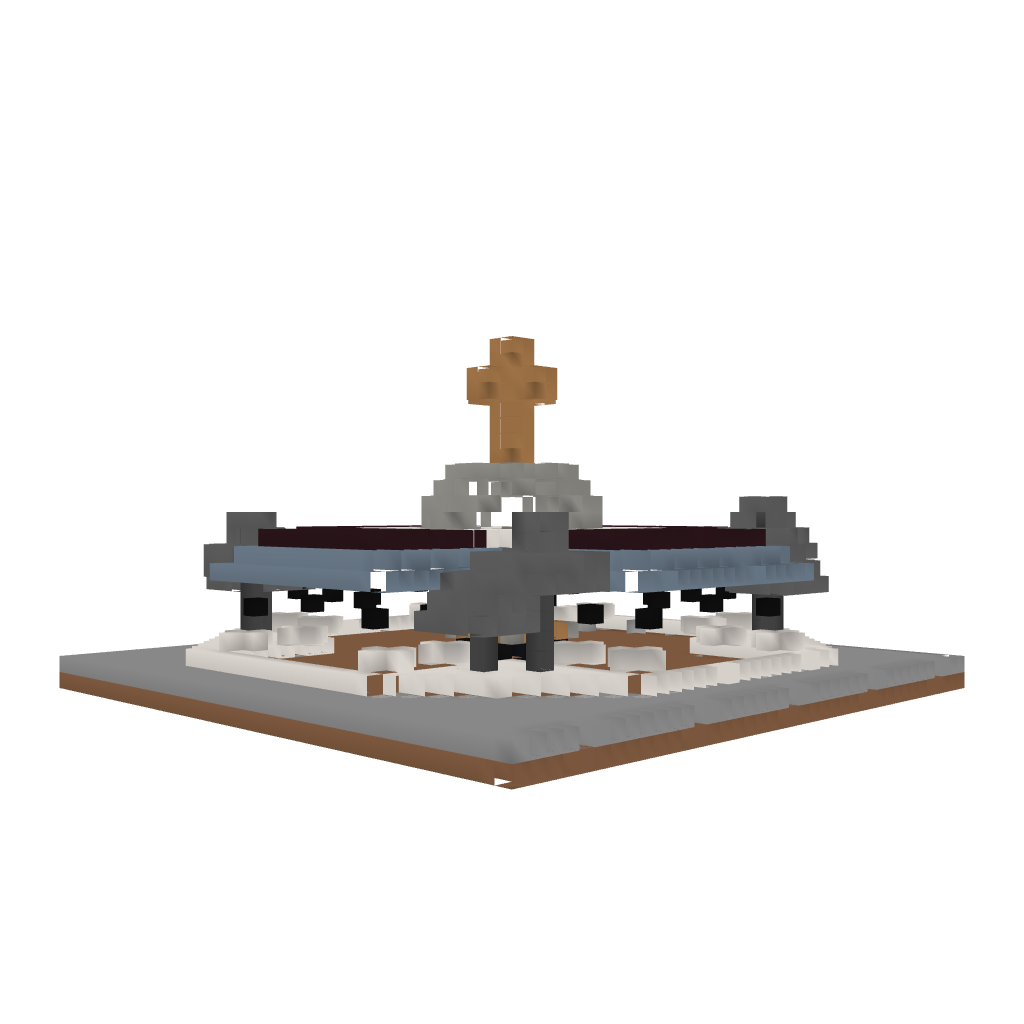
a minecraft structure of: Herobrine temple